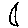
Label: moon